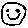
Label: smiley face